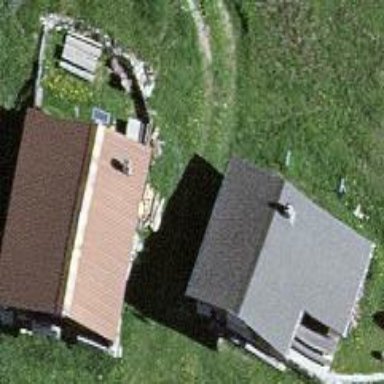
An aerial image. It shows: Simple and straightforward house.